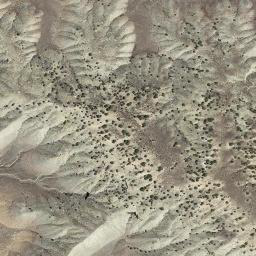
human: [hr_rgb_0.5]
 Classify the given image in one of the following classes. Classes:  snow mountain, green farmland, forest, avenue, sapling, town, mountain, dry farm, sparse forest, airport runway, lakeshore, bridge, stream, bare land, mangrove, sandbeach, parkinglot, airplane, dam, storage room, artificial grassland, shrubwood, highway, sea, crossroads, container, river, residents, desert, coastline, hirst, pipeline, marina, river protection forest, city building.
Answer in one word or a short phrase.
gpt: mountain